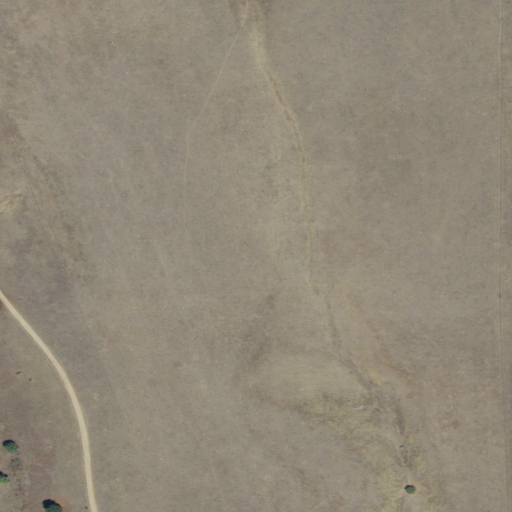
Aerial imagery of plain(s) in Oregon named Blake Flat containing grassland and shrub